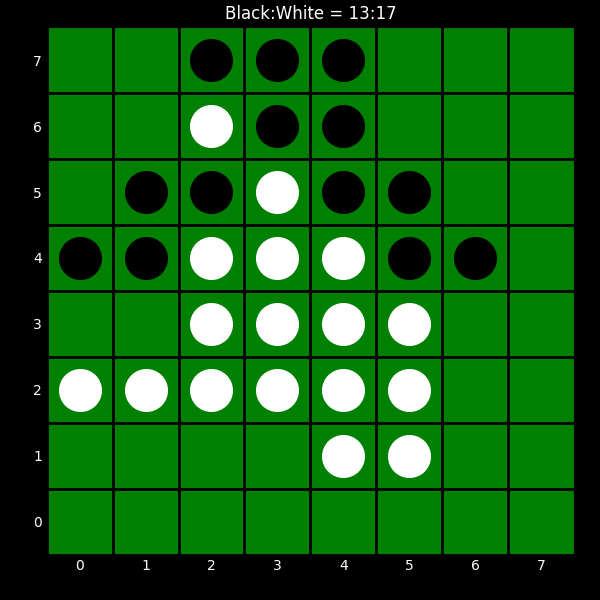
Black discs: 13
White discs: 17